Field crop: tomato
Growth stage: 1
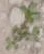
Species: portulaca